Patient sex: M
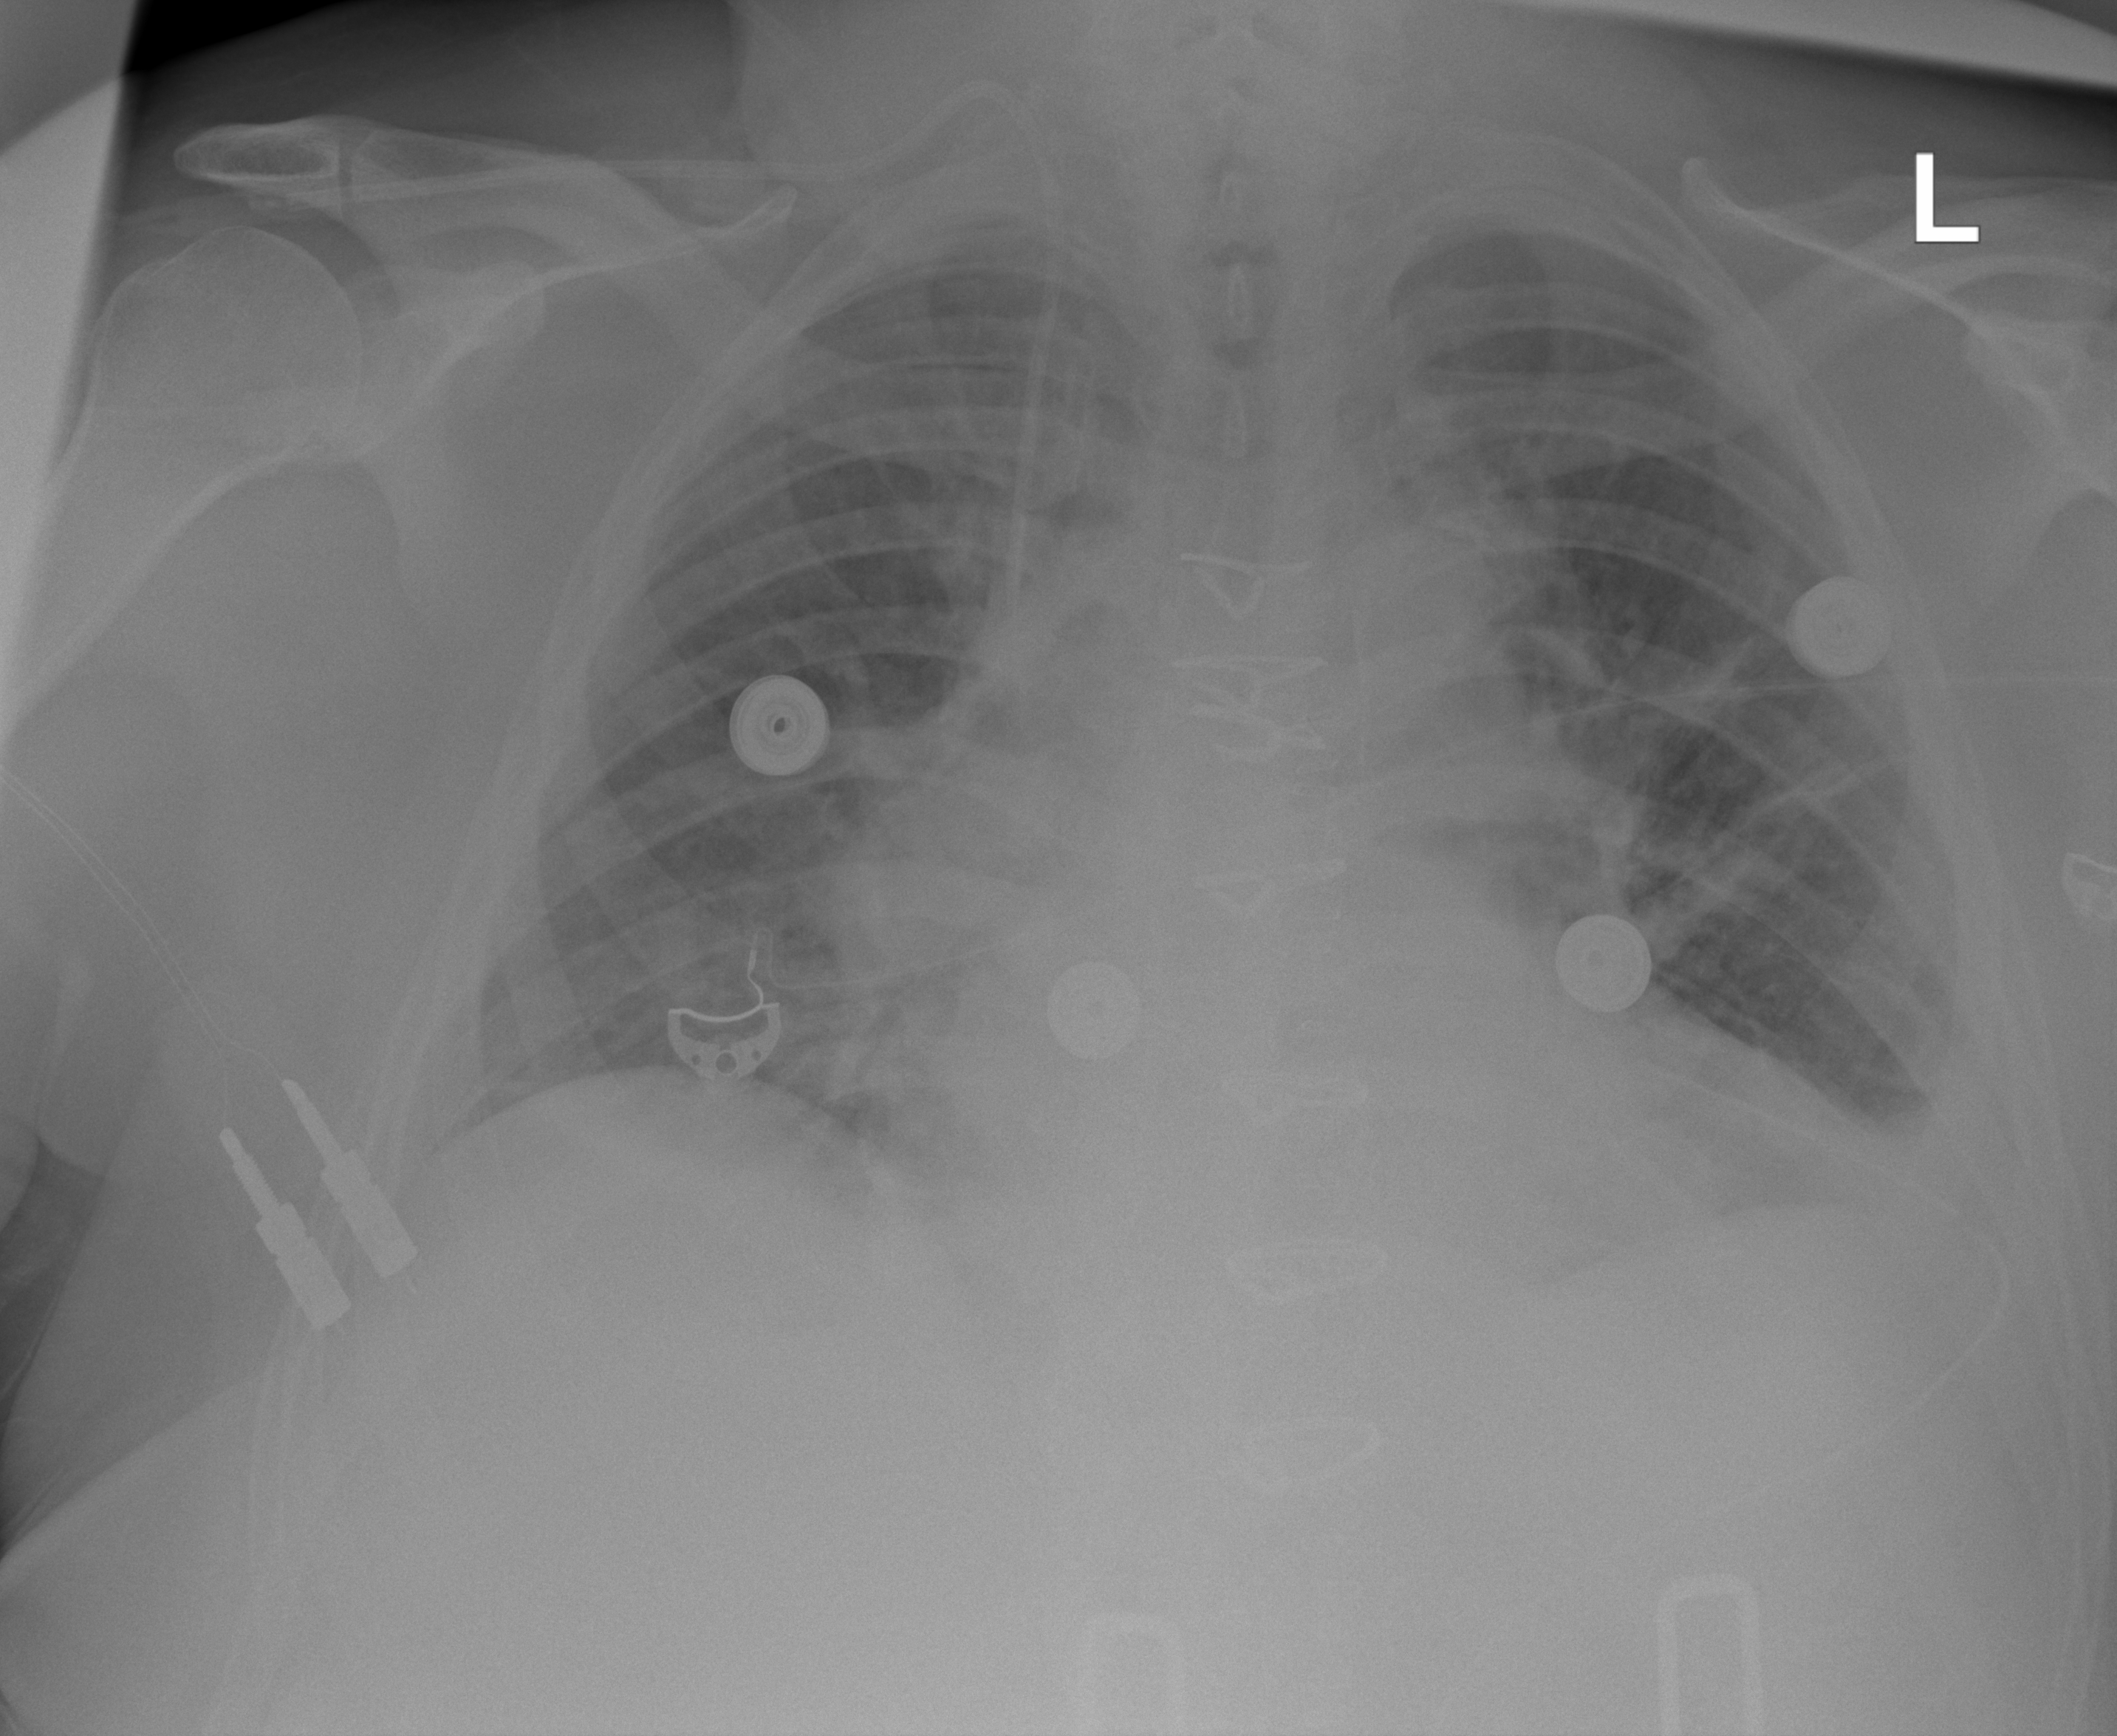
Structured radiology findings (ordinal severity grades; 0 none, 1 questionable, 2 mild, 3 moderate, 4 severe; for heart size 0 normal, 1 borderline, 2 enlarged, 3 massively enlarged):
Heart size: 2
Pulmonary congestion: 2
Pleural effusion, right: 0
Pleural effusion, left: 2
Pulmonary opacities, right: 2
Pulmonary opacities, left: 0
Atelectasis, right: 2
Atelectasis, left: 2